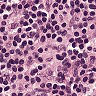
Metastatic tissue present: no